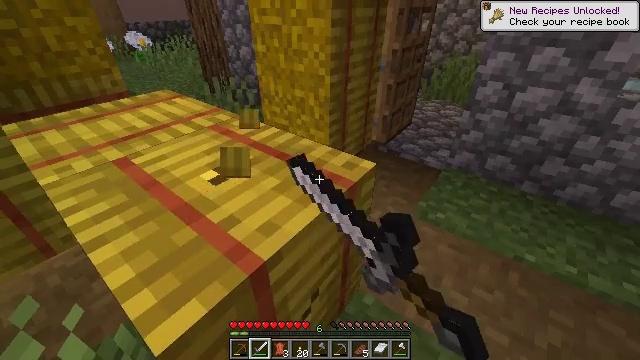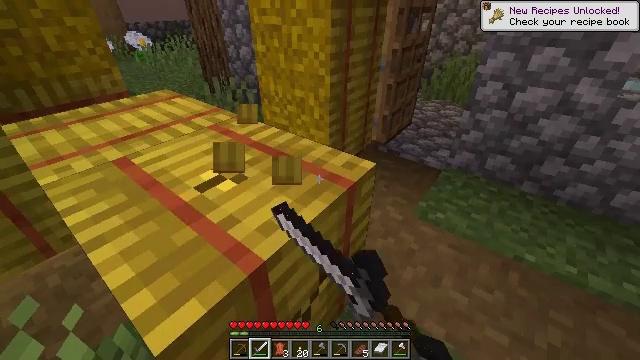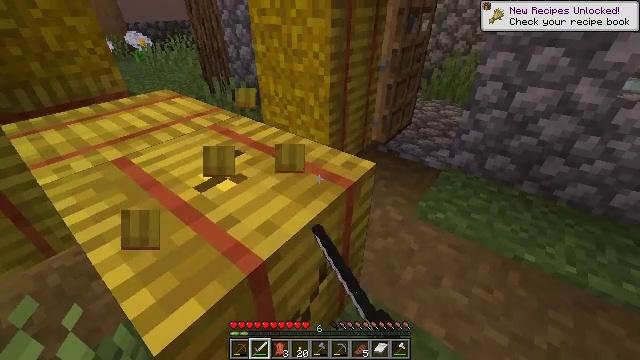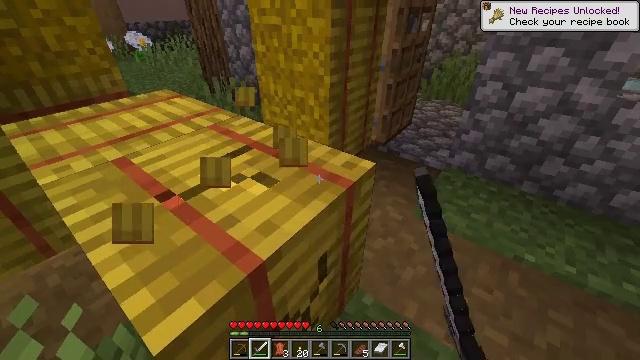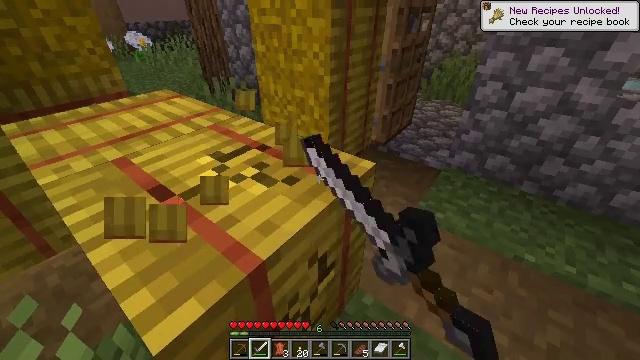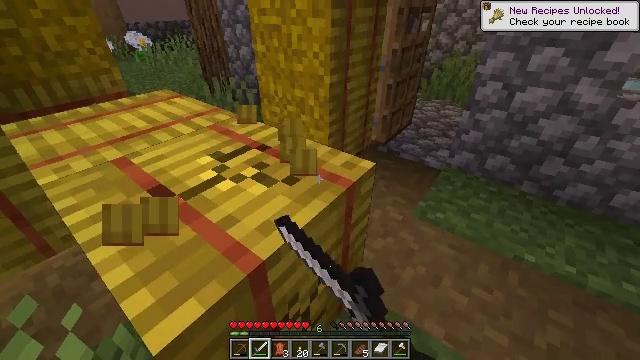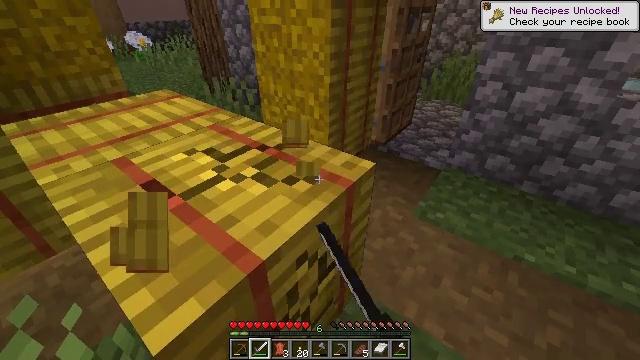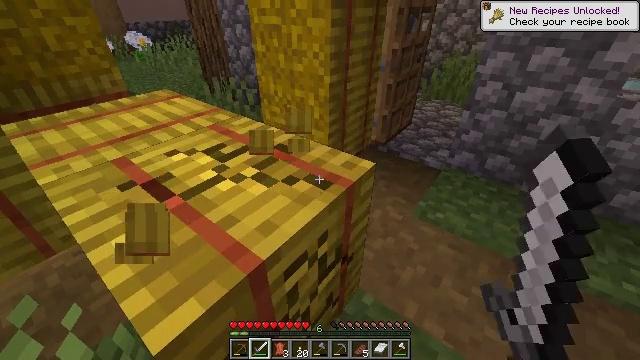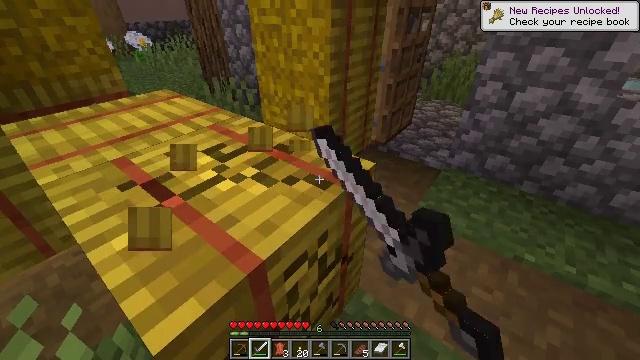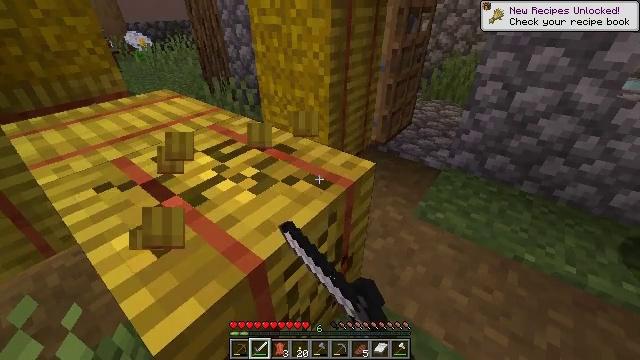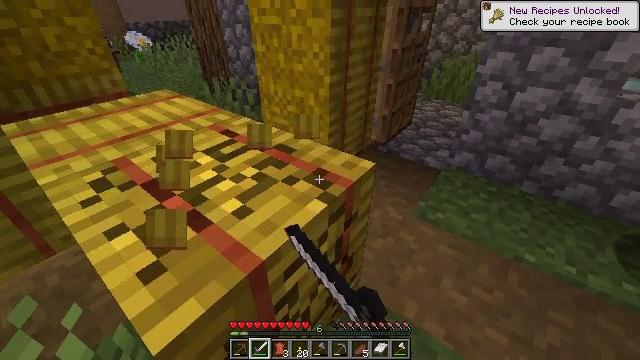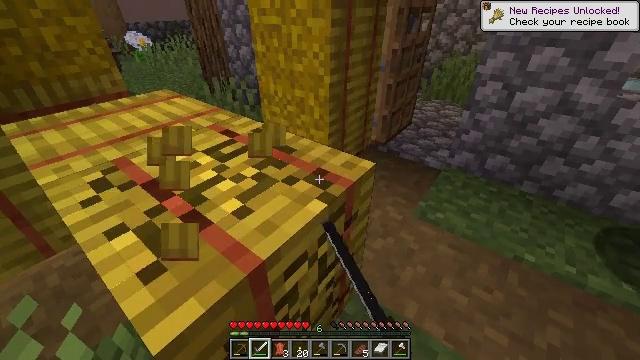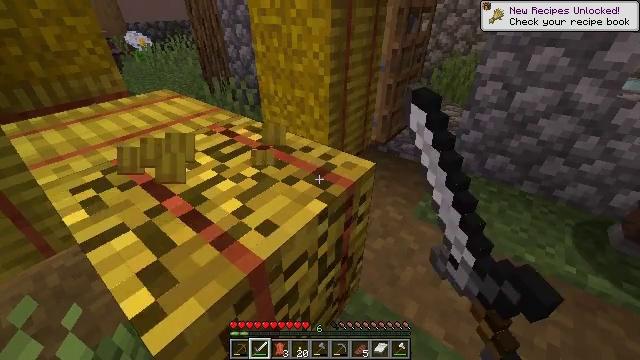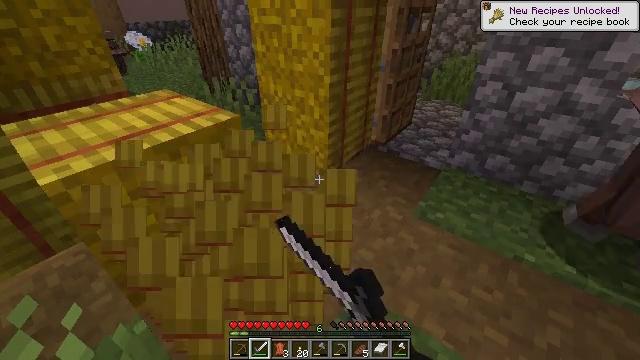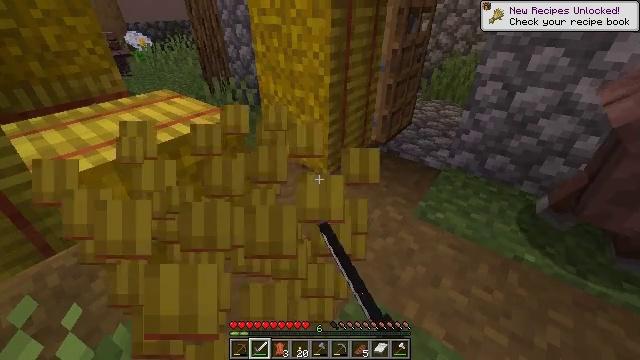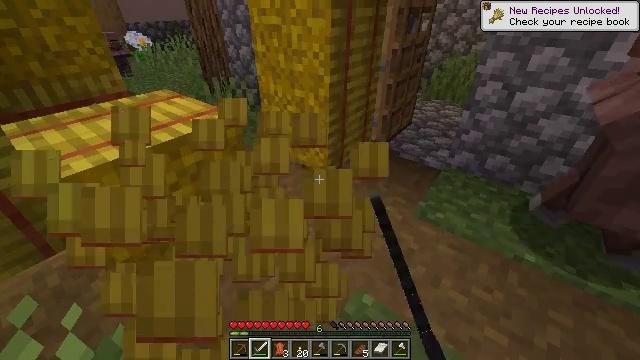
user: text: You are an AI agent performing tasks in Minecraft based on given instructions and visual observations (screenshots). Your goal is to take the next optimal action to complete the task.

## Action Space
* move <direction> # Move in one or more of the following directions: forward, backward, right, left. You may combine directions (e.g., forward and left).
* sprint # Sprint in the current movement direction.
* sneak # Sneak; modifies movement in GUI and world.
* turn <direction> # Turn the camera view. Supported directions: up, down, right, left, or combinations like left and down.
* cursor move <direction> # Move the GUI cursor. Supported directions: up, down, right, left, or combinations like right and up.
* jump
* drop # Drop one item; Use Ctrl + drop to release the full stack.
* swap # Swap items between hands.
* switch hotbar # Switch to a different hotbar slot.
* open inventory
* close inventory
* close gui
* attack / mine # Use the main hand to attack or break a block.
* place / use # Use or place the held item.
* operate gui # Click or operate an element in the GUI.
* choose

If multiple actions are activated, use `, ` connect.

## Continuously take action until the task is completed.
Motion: motion action
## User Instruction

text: Gather hay blocks from the farm.
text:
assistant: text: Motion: attack / mine
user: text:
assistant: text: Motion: attack / mine
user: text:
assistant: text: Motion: attack / mine
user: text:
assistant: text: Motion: attack / mine
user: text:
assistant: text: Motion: attack / mine
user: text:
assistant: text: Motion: attack / mine
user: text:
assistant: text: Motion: attack / mine
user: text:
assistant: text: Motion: attack / mine
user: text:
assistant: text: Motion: attack / mine
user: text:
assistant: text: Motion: attack / mine
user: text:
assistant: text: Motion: attack / mine
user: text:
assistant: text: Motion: attack / mine
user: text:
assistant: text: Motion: attack / mine
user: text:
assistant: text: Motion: attack / mine
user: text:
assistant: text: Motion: attack / mine
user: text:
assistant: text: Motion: attack / mine
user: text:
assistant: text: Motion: attack / mine
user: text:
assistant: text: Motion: move forward, attack / mine
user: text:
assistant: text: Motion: move forward
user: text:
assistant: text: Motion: move forward
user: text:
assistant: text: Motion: move forward, turn left
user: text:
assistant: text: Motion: move forward, turn left
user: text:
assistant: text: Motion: turn left and up
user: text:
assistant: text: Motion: turn left
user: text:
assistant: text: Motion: turn left
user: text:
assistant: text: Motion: turn left
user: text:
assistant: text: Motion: no_op
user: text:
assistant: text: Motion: no_op
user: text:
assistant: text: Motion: turn left
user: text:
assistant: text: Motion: no_op